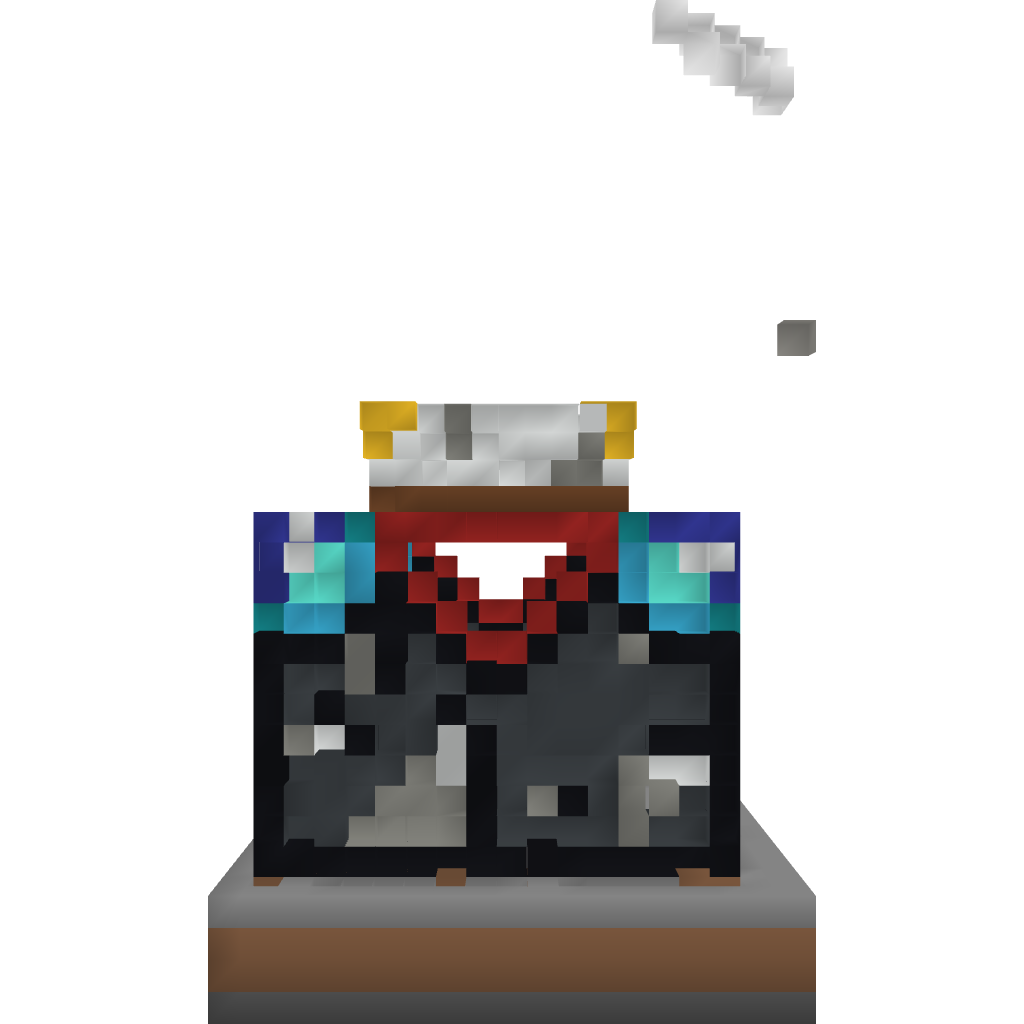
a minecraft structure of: Enchantment Table